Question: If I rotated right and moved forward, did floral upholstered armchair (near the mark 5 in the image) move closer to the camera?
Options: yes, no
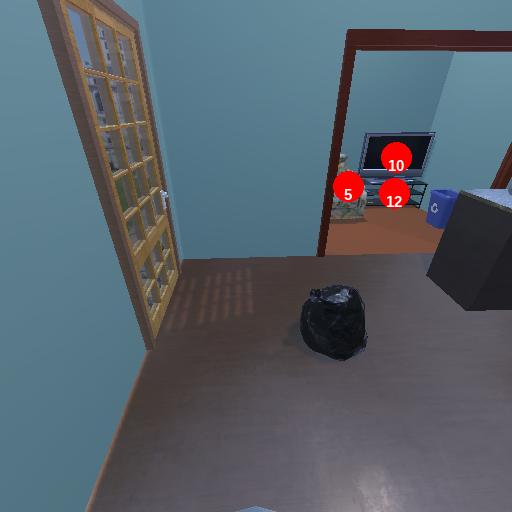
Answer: yes